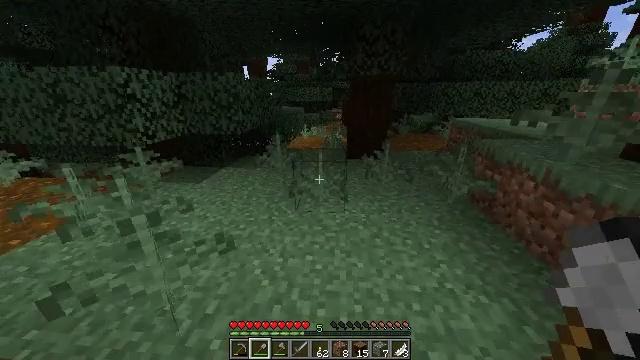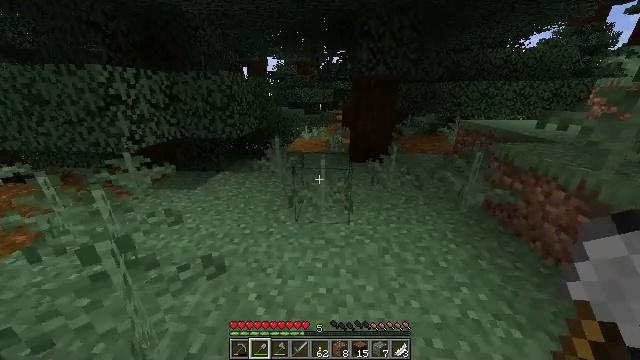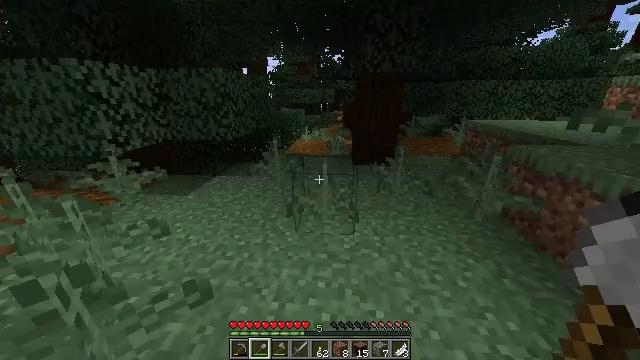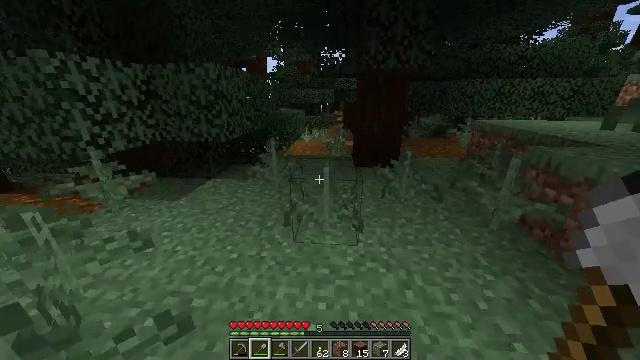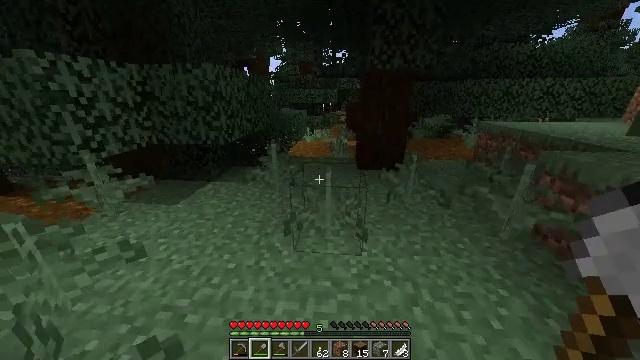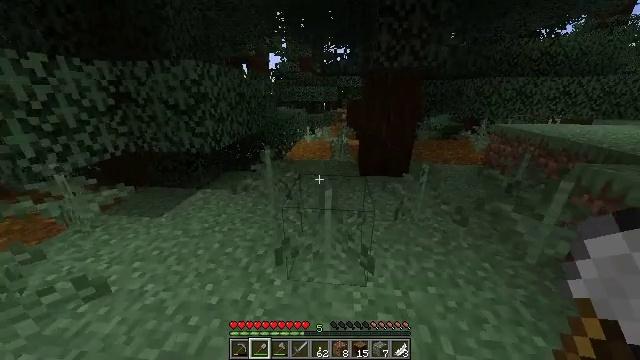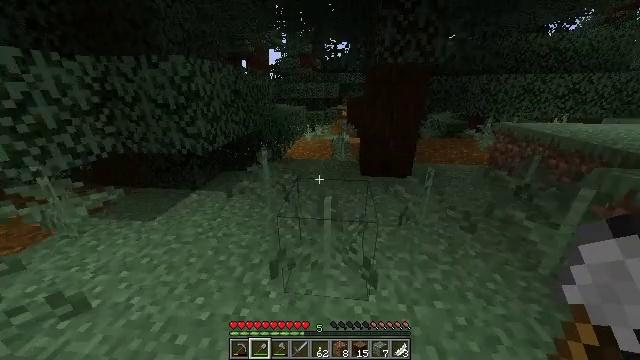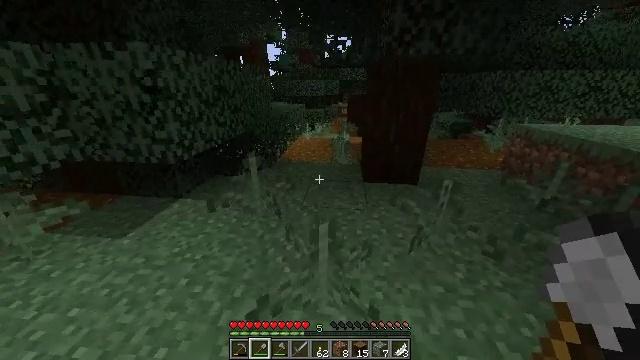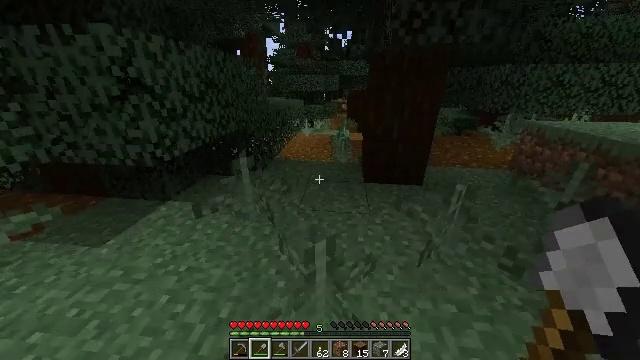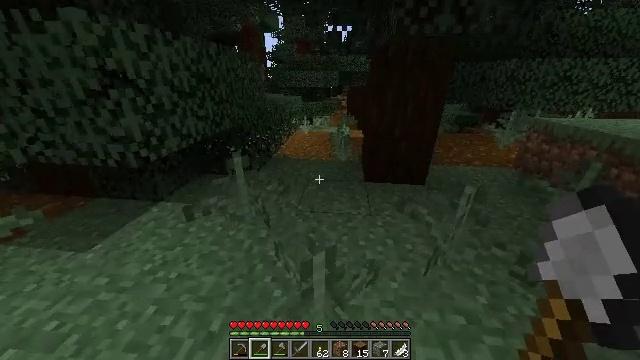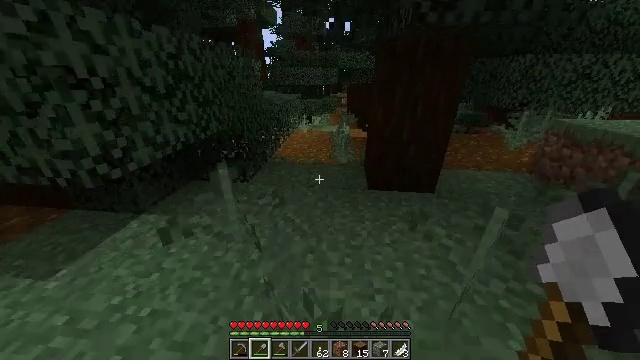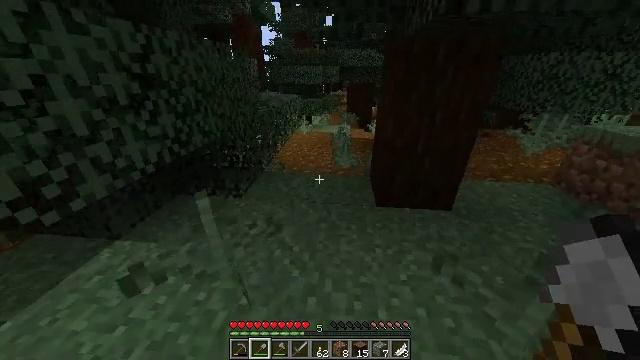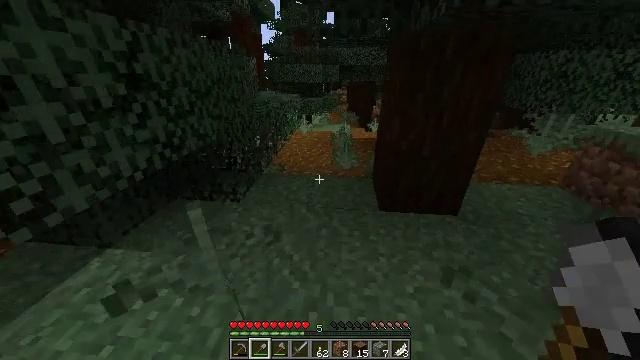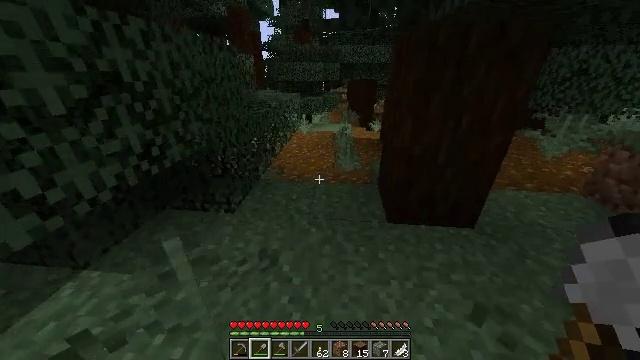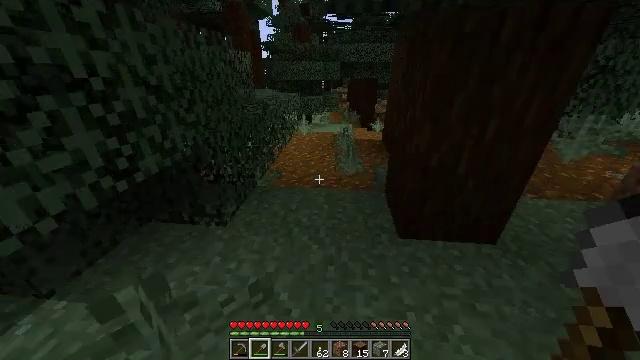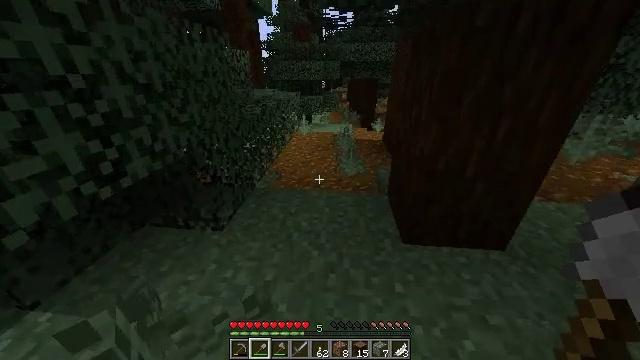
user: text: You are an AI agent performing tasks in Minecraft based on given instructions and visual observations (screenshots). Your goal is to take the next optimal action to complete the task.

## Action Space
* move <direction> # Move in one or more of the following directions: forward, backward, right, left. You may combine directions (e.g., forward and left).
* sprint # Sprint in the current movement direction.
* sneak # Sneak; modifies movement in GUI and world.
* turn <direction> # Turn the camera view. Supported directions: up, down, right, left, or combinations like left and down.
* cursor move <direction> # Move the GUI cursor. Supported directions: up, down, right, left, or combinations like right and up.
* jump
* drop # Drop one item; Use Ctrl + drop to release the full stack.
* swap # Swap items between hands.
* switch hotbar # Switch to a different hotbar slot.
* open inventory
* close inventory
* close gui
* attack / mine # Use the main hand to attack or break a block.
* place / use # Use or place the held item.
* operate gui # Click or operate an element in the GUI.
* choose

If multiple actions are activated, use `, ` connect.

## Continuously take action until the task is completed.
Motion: motion action
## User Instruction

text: Gather materials from the sweet berry bush.
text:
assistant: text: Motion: move forward, sprint
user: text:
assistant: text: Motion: move forward, sprint
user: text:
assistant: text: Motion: move forward, sprint
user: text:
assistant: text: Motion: move forward, sprint
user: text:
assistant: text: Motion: move forward, sprint
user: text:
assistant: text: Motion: move forward, sprint
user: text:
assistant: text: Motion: move forward, sprint
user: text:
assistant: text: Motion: move forward, sprint, turn down
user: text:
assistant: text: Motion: move forward, sprint
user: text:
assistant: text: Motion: move forward, sprint
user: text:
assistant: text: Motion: move forward, sprint
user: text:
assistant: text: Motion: move forward, sprint
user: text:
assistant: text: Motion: move forward, sprint
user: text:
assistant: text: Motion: move forward, sprint
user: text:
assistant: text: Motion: move forward, sprint
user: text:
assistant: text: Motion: move forward, sprint
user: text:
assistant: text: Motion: move forward, sprint
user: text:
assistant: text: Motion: move forward, sprint
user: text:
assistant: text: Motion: move forward, sprint
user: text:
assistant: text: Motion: move forward, sprint
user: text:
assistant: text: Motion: move forward, sprint
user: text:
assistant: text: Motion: move forward, sprint
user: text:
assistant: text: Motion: move forward, sprint
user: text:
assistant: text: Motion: move forward, sprint
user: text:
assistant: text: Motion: move forward, sprint
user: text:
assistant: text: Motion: move forward, sprint
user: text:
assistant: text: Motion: move forward, sprint
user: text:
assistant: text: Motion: move forward, sprint
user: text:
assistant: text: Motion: move forward, sprint
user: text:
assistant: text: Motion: move forward, sprint